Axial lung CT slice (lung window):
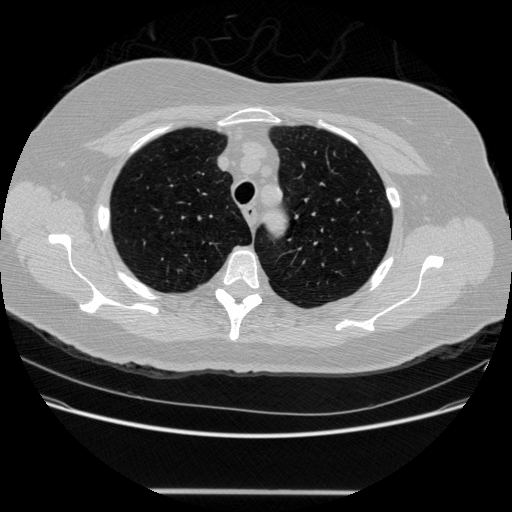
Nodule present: no